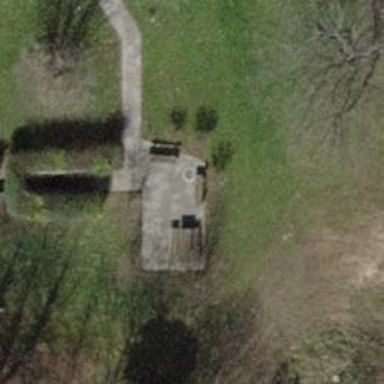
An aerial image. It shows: Bench for seating.